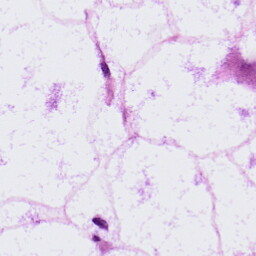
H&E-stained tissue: LymphNode